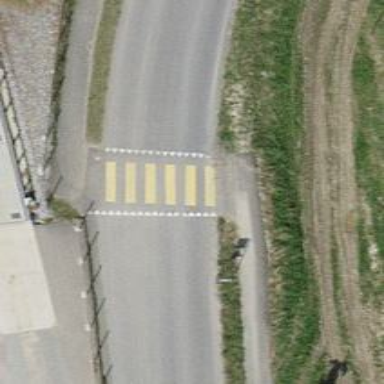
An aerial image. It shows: Marked crossing on the road with clear markings.